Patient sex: M
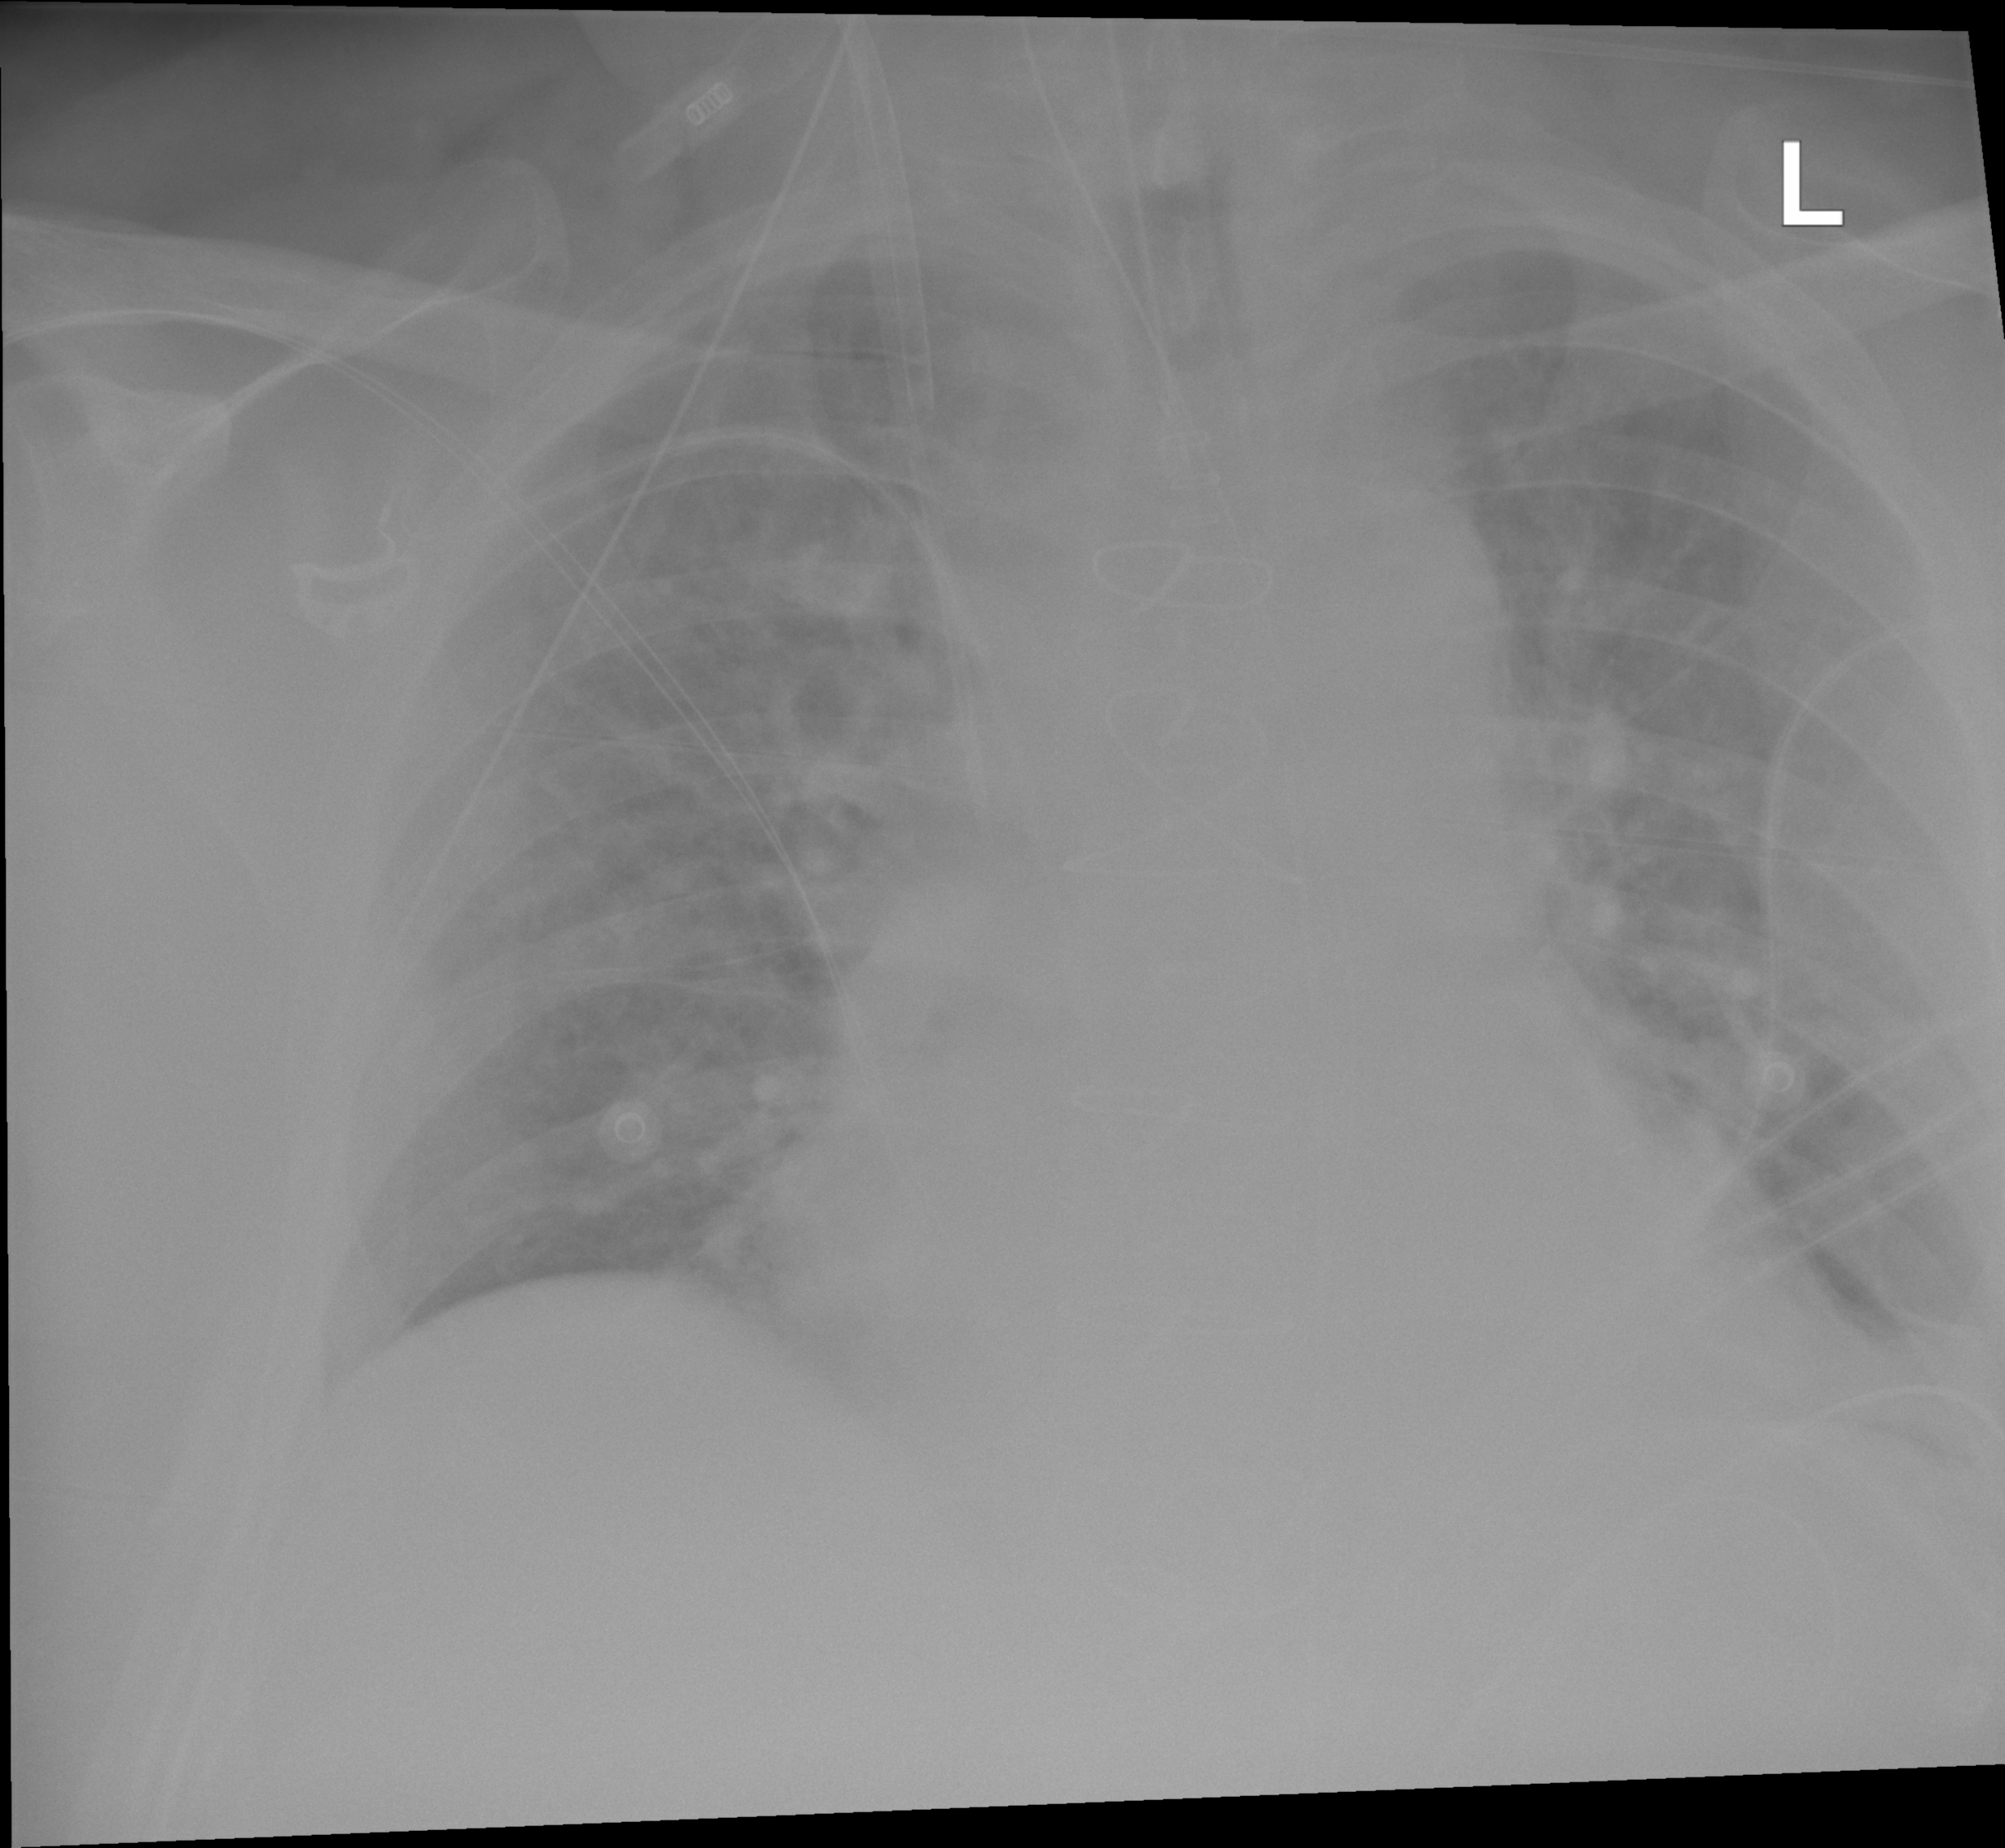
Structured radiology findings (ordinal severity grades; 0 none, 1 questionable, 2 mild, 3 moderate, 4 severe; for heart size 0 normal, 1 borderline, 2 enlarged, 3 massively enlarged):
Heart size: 2
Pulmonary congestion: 2
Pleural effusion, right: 0
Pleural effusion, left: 0
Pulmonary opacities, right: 0
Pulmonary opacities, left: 0
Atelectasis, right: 0
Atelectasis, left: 2